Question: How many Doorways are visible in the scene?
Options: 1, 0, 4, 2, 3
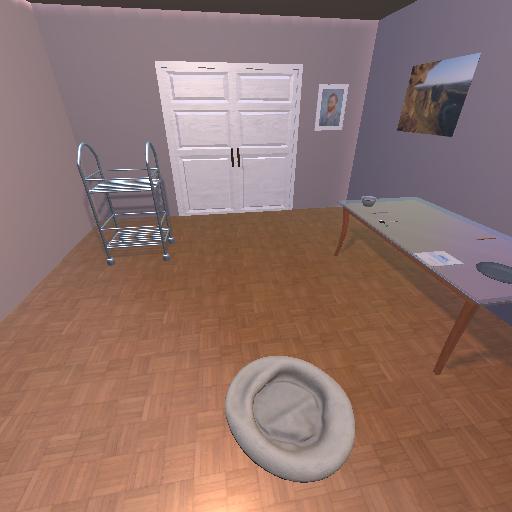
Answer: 1